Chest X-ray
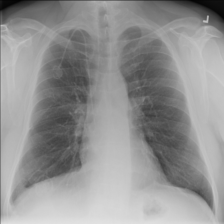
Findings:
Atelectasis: positive
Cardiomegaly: negative
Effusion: positive
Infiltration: negative
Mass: negative
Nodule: negative
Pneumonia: negative
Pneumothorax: negative
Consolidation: negative
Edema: negative
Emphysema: negative
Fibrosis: negative
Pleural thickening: negative
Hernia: negative